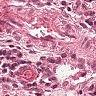
Metastatic tissue present: no